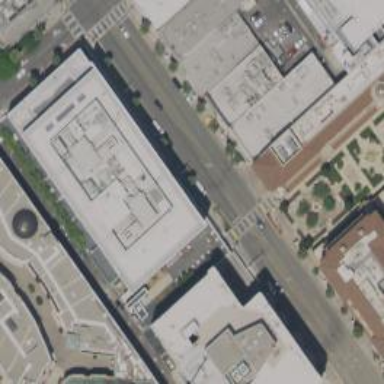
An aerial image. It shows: Commercial building.